Question: I have been trying to understand <URL> behavior. This time in a 'for-loop'. Observe the following code:
'''
#include <stdio.h>
void main()
{
int i;
for (i=0;i<3;i++)
{
fork();
// This printf statement is for debugging purposes
// getppid(): gets the parent process-id
// getpid(): get child process-id
printf("[%d] [%d] i=%d
", getppid(), getpid(), i);
}
printf("[%d] [%d] hi
", getppid(), getpid());
}
'''
'''
[6909][6936] i=0
[6909][6936] i=1
[6936][6938] i=1
[6909][6936] i=2
[6909][6936] hi
[6936][6938] i=2
[6936][6938] hi
[6938][6940] i=2
[6938][6940] hi
[1][6937] i=0
[1][6939] i=2
[1][6939] hi
[1][6937] i=1
[6937][6941] i=1
[1][6937] i=2
[1][6937] hi
[6937][6941] i=2
[6937][6941] hi
[6937][6942] i=2
[6937][6942] hi
[1][6943] i=2
[1][6943] hi
'''
I am a very visual person, and so the only way for me to truly understand things is by diagramming. My instructor said there would be 8 statements. I wrote and ran the code, and indeed there were 8 statements. But I really didn't understand it. So I drew the following diagram:

## Observations:
1. Parent process (main) must iterate the loop 3 times. Then printf is called
2. On each iteration of parent for-loop a fork() is called
3. After each fork() call, i is incremented, and so every child starts a for-loop from i before it is incremented
4. At the end of each for-loop, "hi" is printed
## Here are my questions:
- - 'i=0'- 'i''i'- '2^n - 1''n=3''2^3 - 1 = 8 - 1 = 7'
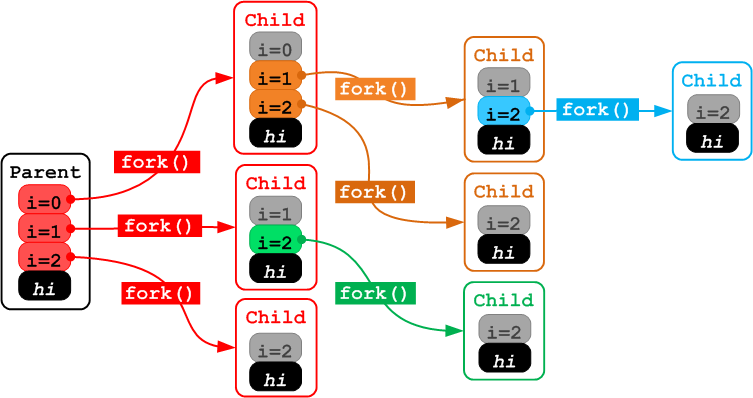
Answer: Here's how to understand it, starting at the 'for' loop.
1. Loop starts in parent, i == 0
2. Parent fork()s, creating child 1.
3. You now have two processes. Both print i=0.
4. Loop restarts in both processes, now i == 1.
5. Parent and child 1 fork(), creating children 2 and 3.
6. You now have four processes. All four print i=1.
7. Loop restarts in all four processes, now i == 2.
8. Parent and children 1 through 3 all fork(), creating children 4 through 7.
9. You now have eight processes. All eight print i=2.
10. Loop restarts in all eight processes, now i == 3.
11. Loop terminates in all eight processes, as i < 3 is no longer true.
12. All eight processes print hi.
13. All eight processes terminate.
So you get '0' printed two times, '1' printed four times, '2' printed 8 times, and 'hi' printed 8 times.